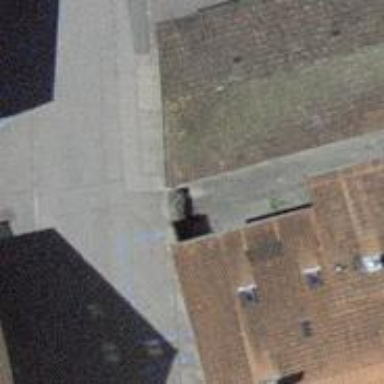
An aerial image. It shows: Garage.